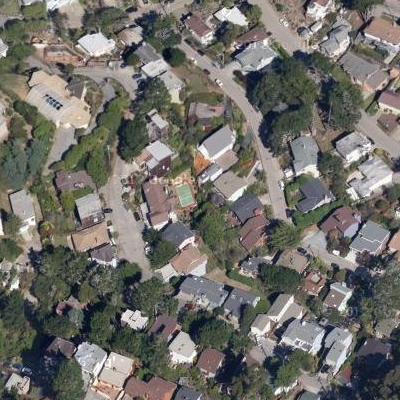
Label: Resident